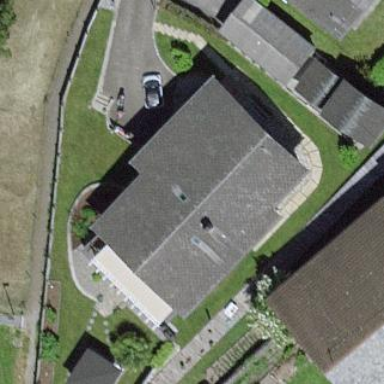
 oriented along the structure. The roof is painted grey."